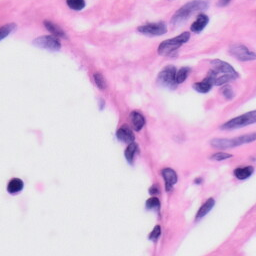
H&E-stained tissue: Skin